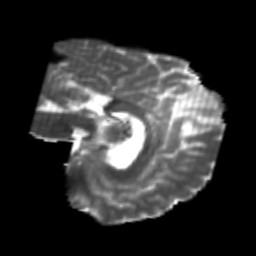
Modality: T2w
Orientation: sagittal
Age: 23
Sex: female
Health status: healthy
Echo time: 0.074 s